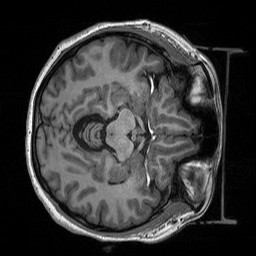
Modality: T1w
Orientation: axial
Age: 27
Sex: male
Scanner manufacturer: siemens
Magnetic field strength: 3 T
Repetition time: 2.53 s
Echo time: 0.00219 s